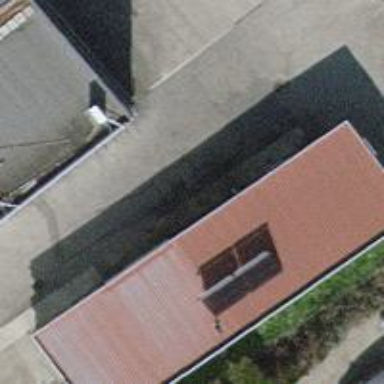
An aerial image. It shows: Car wash facility.